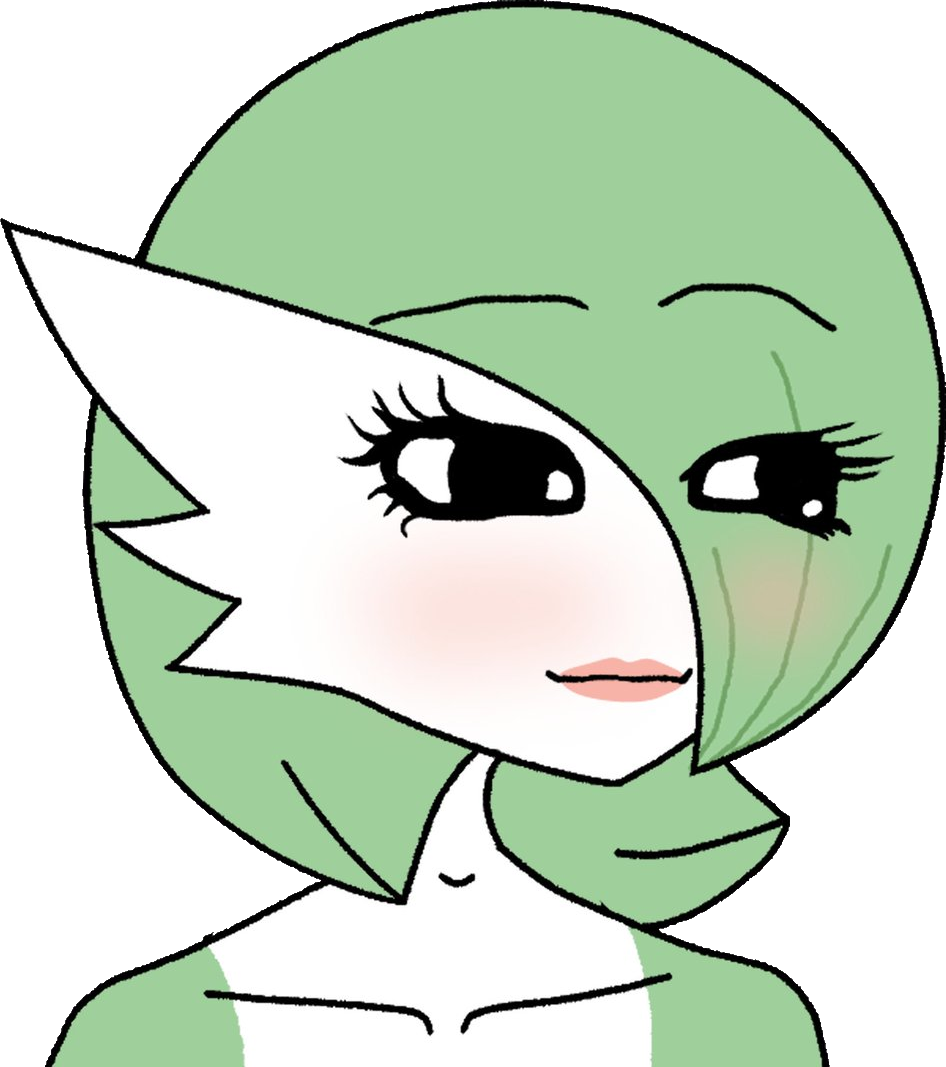
Label: 5_Trad_Wife